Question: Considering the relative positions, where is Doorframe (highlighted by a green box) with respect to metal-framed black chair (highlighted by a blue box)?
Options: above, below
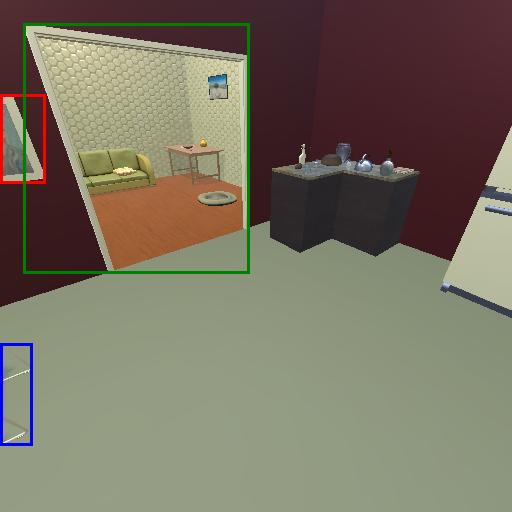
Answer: above